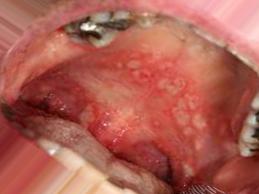
Condition: Mouth Ulcer